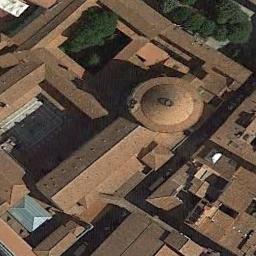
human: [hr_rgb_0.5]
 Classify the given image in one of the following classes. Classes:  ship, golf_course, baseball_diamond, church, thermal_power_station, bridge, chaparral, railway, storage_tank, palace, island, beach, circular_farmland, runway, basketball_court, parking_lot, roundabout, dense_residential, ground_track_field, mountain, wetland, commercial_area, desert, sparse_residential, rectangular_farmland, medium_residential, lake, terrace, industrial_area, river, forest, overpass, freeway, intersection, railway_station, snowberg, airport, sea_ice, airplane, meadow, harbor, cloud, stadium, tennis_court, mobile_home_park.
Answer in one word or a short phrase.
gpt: church